Question: I am trying to create a shape to be used for my imagebuttons in my Android project that would essentially have half circles for the left and right sides.
I thought I could just use a shape XML with a radius, but that just rounds the corners where I need the whole left and right sides to be half circles like the image below.
My current XML for the shape looks like this:
'''
<?xml version="1.0" encoding="utf-8"?>
<shape
xmlns:android="http://schemas.android.com/apk/res/android"
android:shape="rectangle"
android:color="@color/white">
<corners
android:radius="60dip"
/>
<stroke
android:width="0dp"
android:color="#000000" />
<solid
android:color="@color/white" />
</shape>
'''
but I am trying to get this effect :

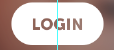
Answer: How tall is your button? The shape drawable with rounded corners should work, you want the radius to be half of the height of the button.